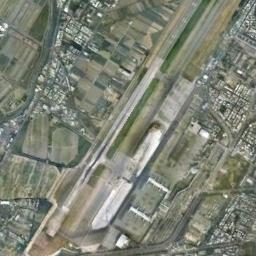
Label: airport